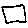
Label: square